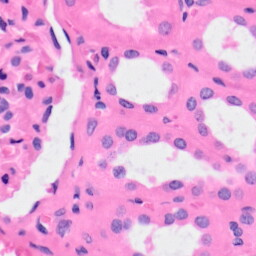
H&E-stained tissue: Kidney